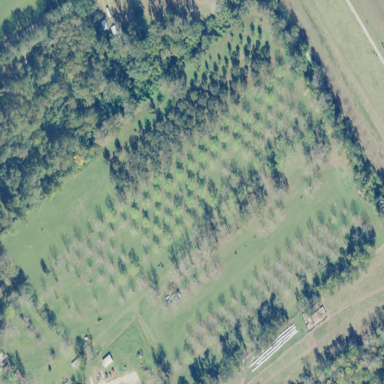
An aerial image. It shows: Orchard.